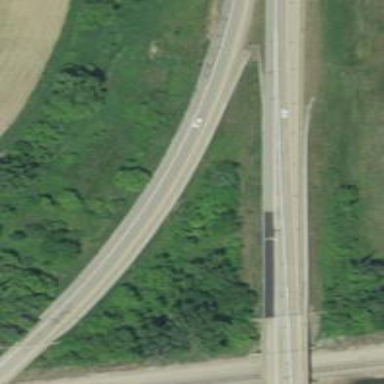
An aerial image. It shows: Motorway link.